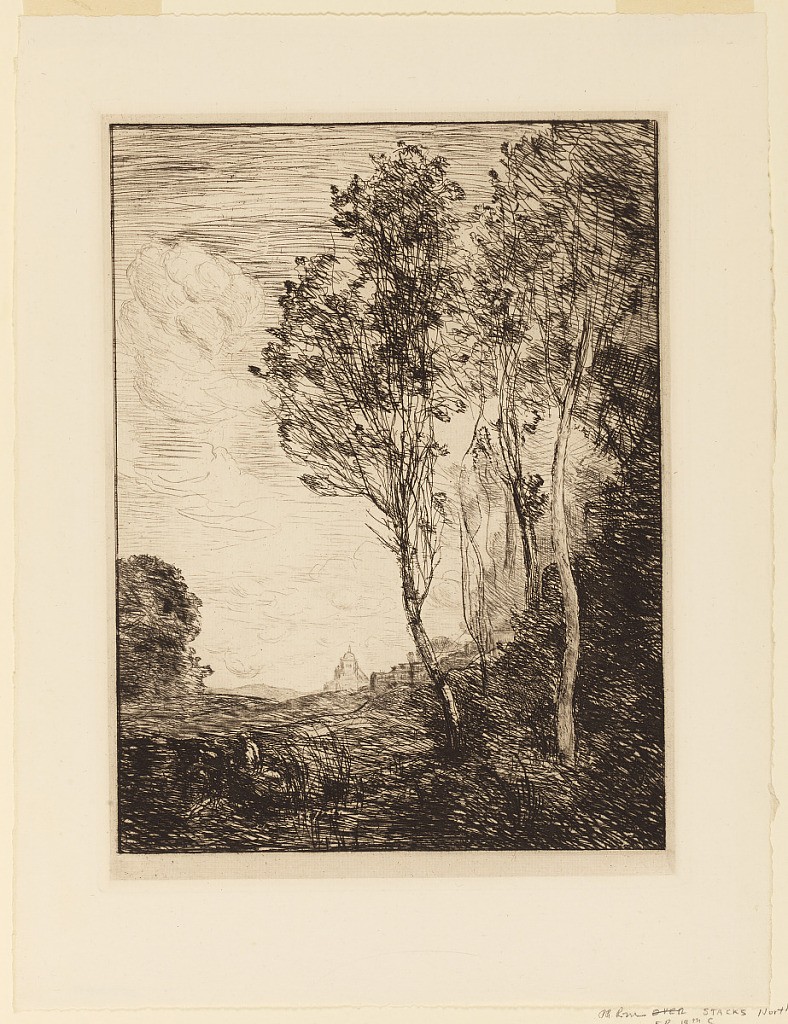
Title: Souvenir d'Italie
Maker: Jean Baptiste Camille Corot, French, 1796 – 1875
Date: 1866
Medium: Etching and drypoint on cream laid paper
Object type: Print
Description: Beyond three feather trees, right, a church is seen behind a low hill. Trees, left middle distance. A figure appears in the left center foreground